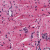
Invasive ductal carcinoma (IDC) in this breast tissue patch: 0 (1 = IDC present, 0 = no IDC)